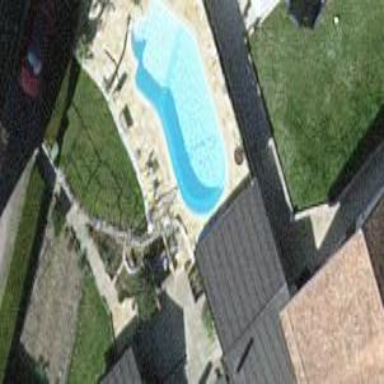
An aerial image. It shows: Swimming pool located in leisure land.